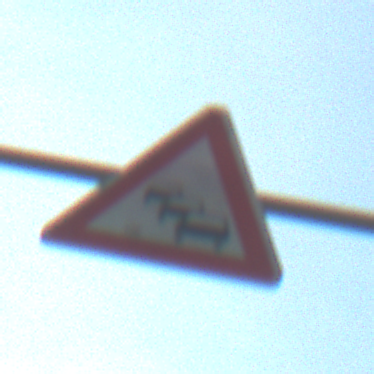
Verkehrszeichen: Stau
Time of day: MorningAfternoon
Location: Outdoor (Suburban)
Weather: Clear
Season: NotSpecified
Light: Natural